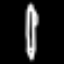
Label: pencil